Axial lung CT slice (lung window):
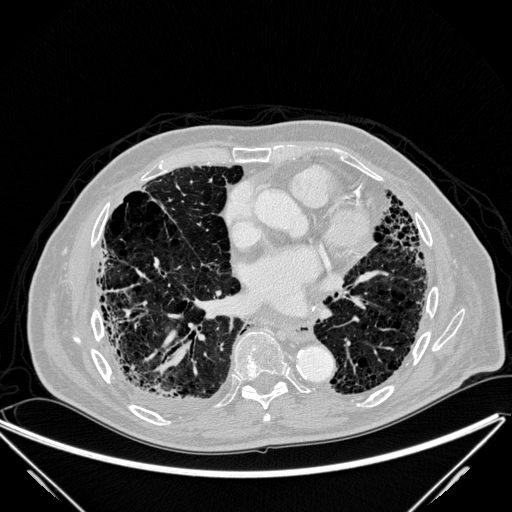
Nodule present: no